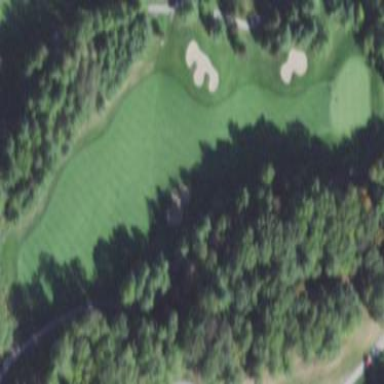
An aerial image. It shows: Rough grassy area used for golf.